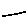
Label: line